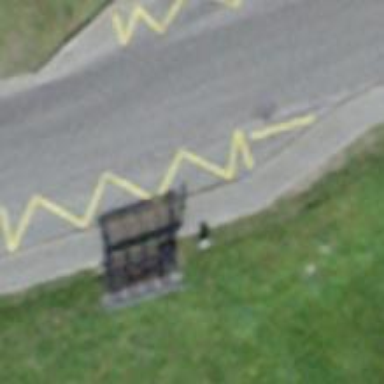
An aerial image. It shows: Bus stop with sheltered platform for public transport.